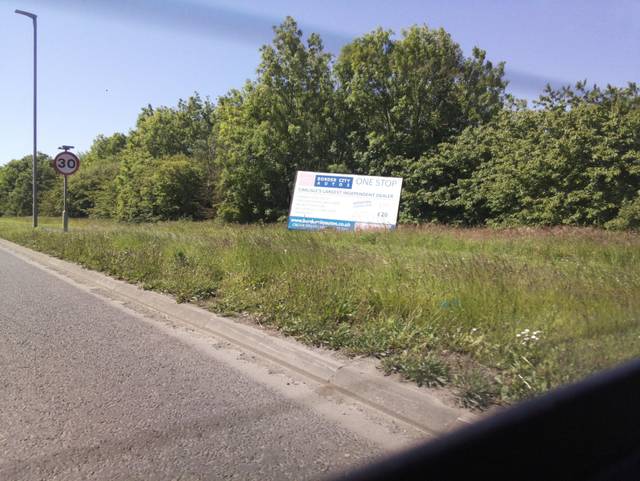
Region: United Kingdom
Coordinates: 54.896, -2.893